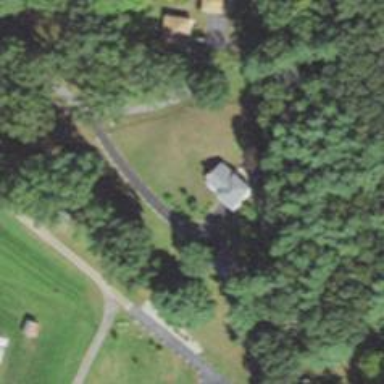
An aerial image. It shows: Residential driveway.